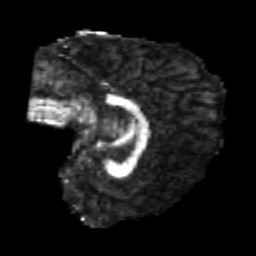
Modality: FA
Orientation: sagittal
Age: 20
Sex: female
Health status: healthy
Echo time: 0.074 s